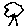
Label: tree